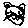
Label: cat